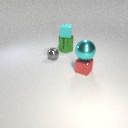
large green metal cylinder to the right of small gray metal sphere